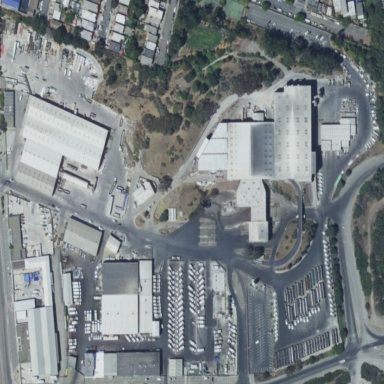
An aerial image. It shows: Industrial area dedicated to waste handling.